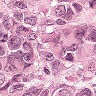
Metastatic tissue present: yes